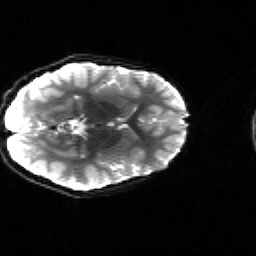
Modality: sbref
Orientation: axial
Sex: female
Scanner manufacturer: siemens
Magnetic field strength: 3 T
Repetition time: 5 s
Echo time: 0.071 s